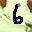
Label: 6